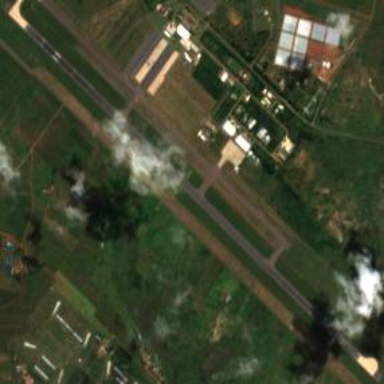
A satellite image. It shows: Asphalt runway at the airport area.